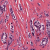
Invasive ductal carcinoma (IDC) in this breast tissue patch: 1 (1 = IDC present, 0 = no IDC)